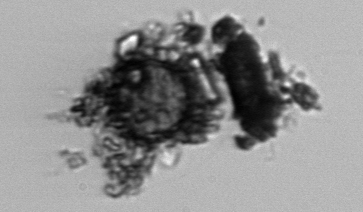
Label: Thalassiosira_TAG_external_detritus